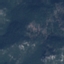
Land use / land cover: HerbaceousVegetation